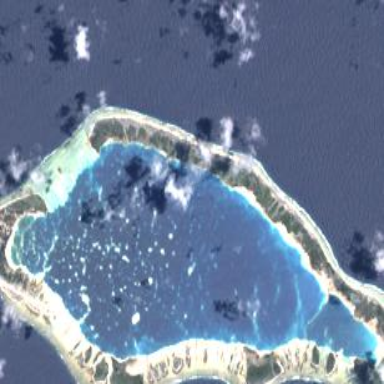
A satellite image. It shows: Maritime atoll boundary adorned with natural beauty. The place is atoll.